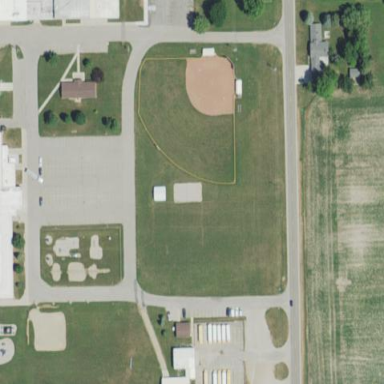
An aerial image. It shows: Baseball pitch for leisure land.